Frequency: 55000
Velocity: 0,1705
Power: 40,8
Pulse duration: 0,0000001
Pass count: 1
Magnification: 10
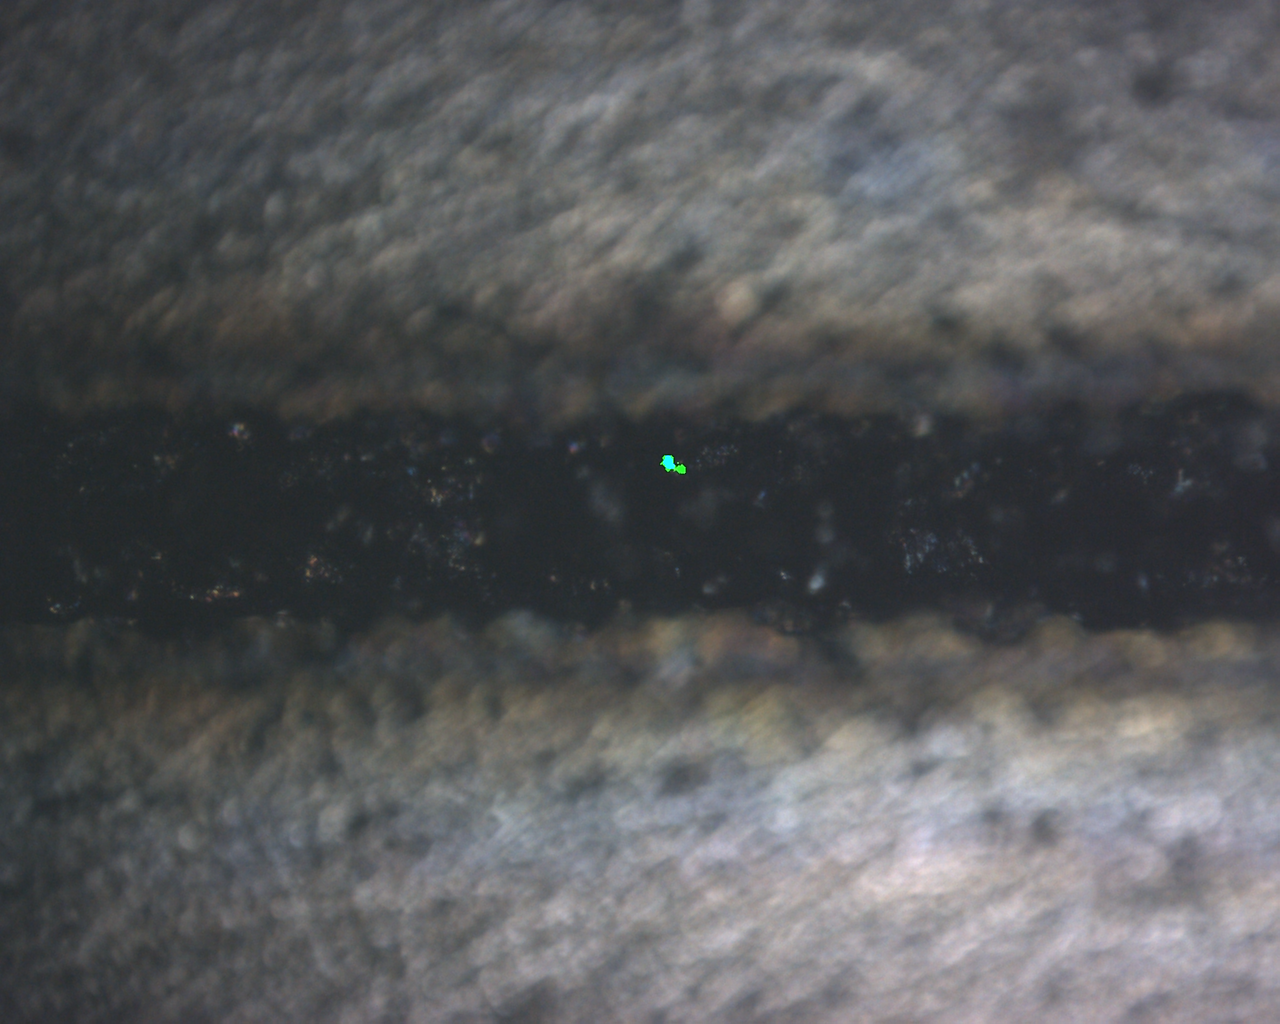
Measured width: 116.522
Other width: 84.485